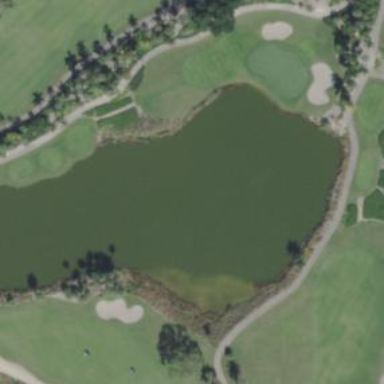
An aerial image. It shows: Golf bunker filled with natural sand.